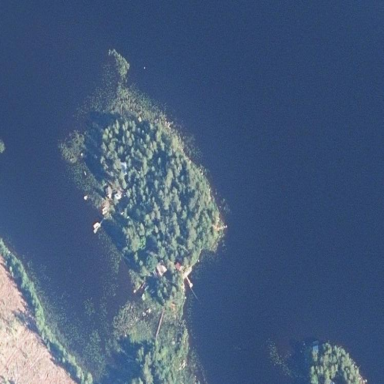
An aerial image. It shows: Islet.